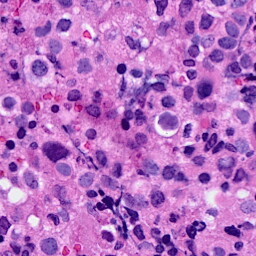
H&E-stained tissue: Breast